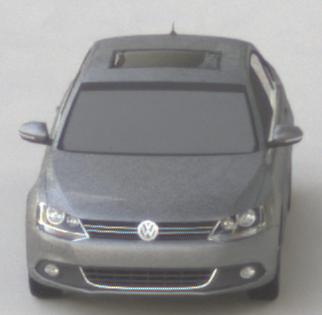
Make: VW
Model: Jetta 1.2 TSI
Detailed model: Jetta (IV)
Model produced from: 2011/01
Model produced until: 2014/08
Doors: 4
Color: gray
Road condition: dry road
Daytime: sunrise or sunset
Contrast: medium contrast